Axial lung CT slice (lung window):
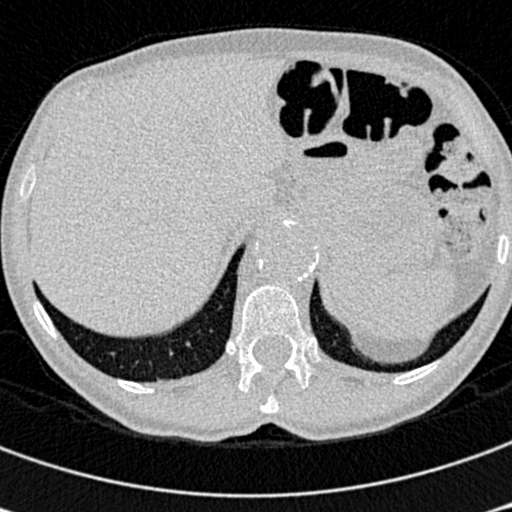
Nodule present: no